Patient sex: M
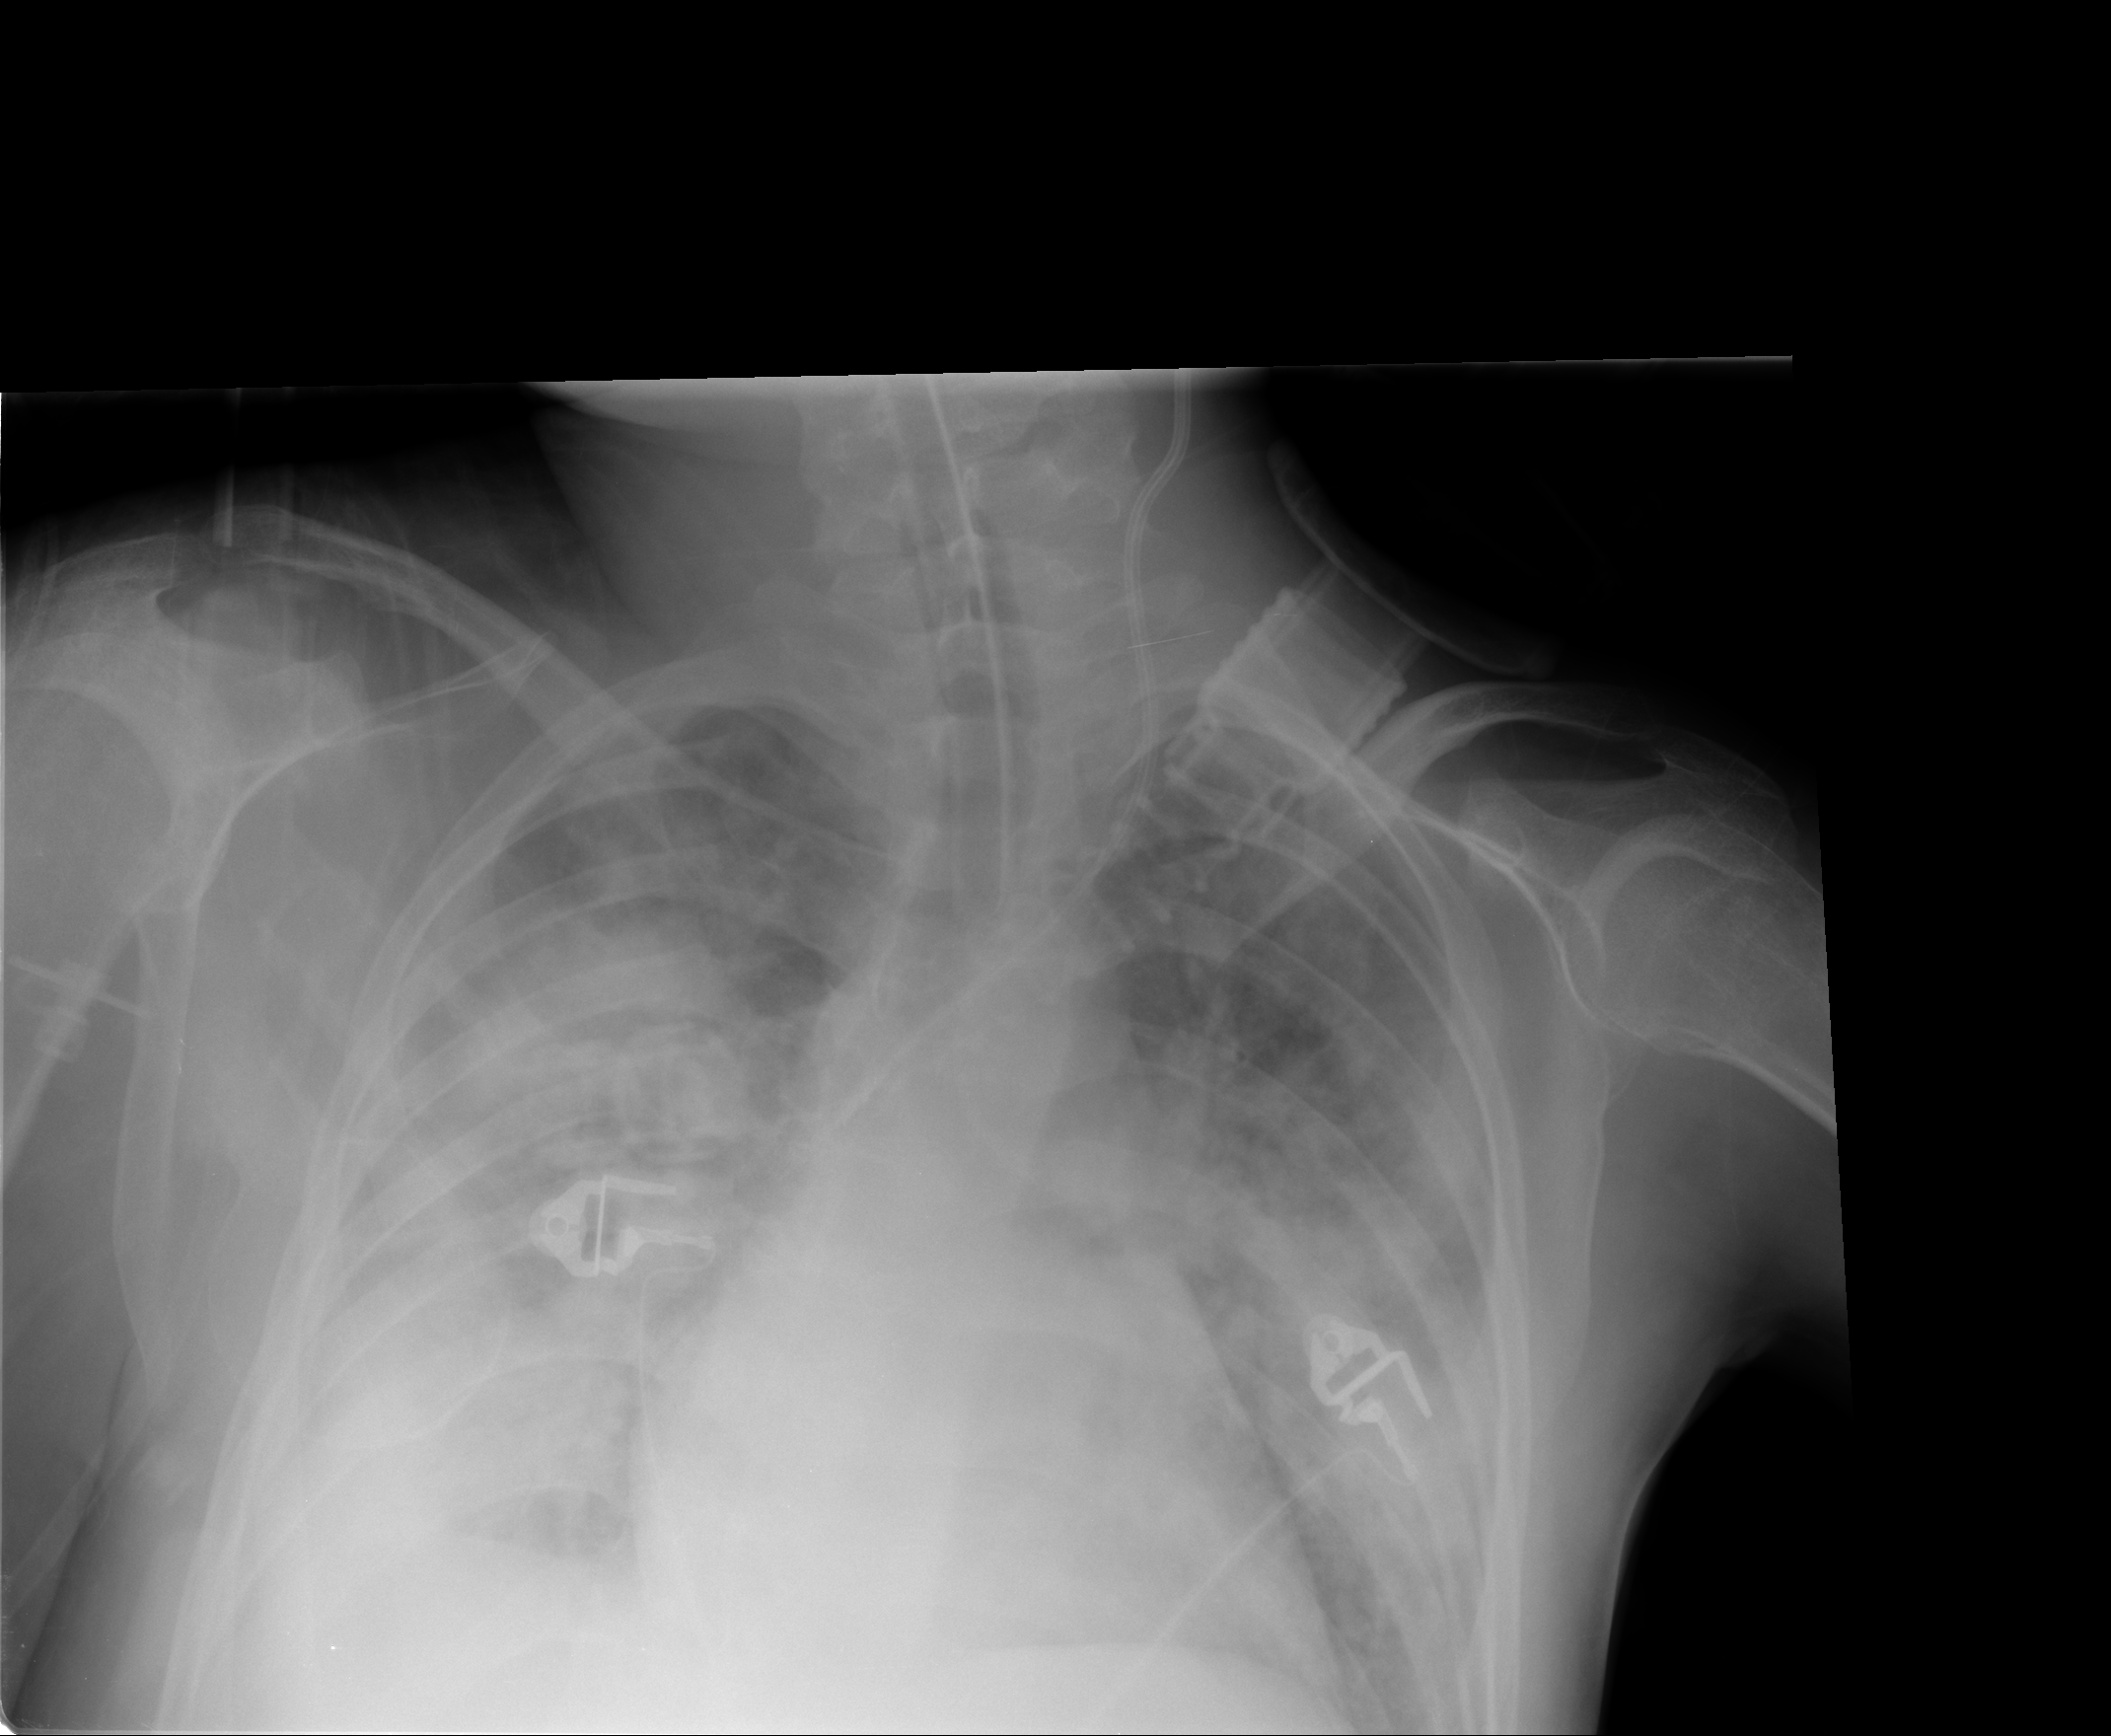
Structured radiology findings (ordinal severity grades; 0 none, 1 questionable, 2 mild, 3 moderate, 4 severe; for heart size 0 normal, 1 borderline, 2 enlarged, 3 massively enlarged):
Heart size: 0
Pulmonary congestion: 2
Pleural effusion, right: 3
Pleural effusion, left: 1
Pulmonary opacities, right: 4
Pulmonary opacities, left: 4
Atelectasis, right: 3
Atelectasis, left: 3